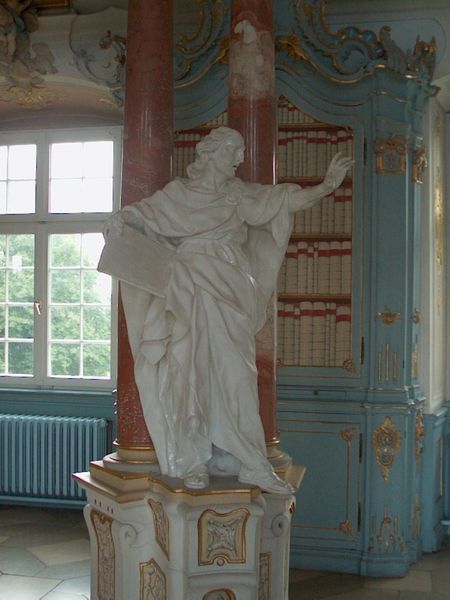
Titel: Figuren im Bibliothekssaal von Bad Schussenried
Künstler: Fidelis Sporer
Standort: Bad Schussenried, St. Magnus und Maria (EU - D - BW)
Schlagwörter: blau, fuß, hand, mann, umhang, weiß, bewegung, fenster, frau, geste, licht, marmor, reden, säulen, gürtel, rot, arm, falten, johannes, sockel, stehen, hände, figur, gewand, gold, haare, kutte, lange haare, stehend, locken, skulptur, statue, füße, bücher, schrank, lehrer, sprossenfenster, sprechen, robe, stuck, socke, bildhauerei, plastik, zeigen, foto, fotografie, buch, porzellan, lockig, ganzkörper, stift, prediger, bibliothek, gelehrter, fresko, deuten, heizung, bücherschrank, bildhauer, predigen, gegürtet, gelockt, melk, marmo, stift melk, dozieren, güße, verkündigend